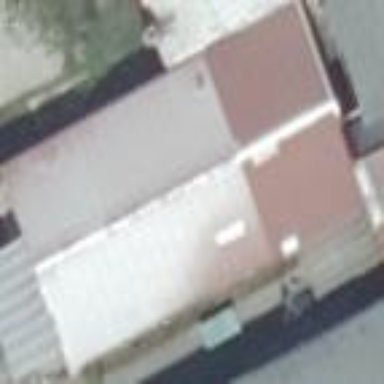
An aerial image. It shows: Building with gabled roof made of tar paper. The building's color is yellow.